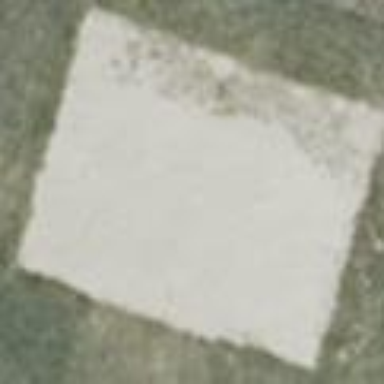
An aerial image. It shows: Pitch used for beach volleyball.